Question: I'm creating a custom report using WPF. I'm using DocumentViewer with FixedDocument, and all apparently works, the document I'm creating is visible on the screen and it works on the printer too. But if I try to print using the virtual printer, and I open the created file with the XPS document receiver I receive the "" error:

I did some rollback in the project history and apparently the error happens when the document pass from single page to multiple page.
As another hint: the document contains images and fonts as embedded resource. No idea if this change the behavior or not.
I found the code causing the problem:
'''
<Style TargetType="FixedPage">
<Setter Property="Width" Value="1122.24"/>
<Setter Property="Height" Value="793"/>
</Style>
'''
These are dimensions for an A4 in landscape. If I specify a size different from default, teh xps viever seems go crazy, any idea ?
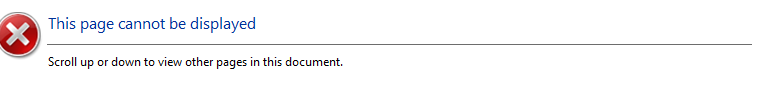
Answer: I figured out myself.
For some reasons I can't understand if I set the page size as a style form resources, it works on printer and on the DocumentViewer, but .
To fix this I just specified the size in each page:
'''
<FixedPage Height="816" Width="1056" >
'''
It is a little silly because I know in advance how big each page is, so having a type based style seems a good idea to me, but it did not work.